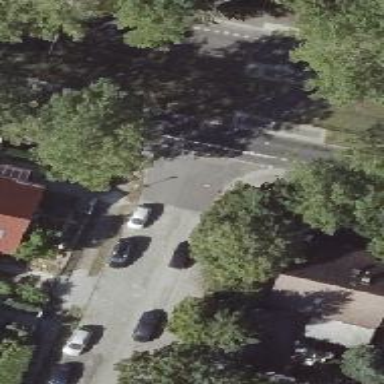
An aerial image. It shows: Unmarked road crossing.